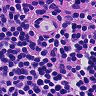
Metastatic tissue present: no